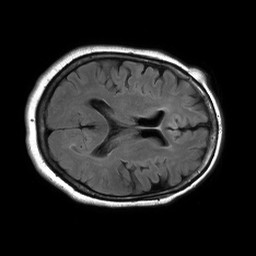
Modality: FLAIR
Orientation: axial
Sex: female
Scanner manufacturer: philips
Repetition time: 11 s
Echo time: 0.125 s